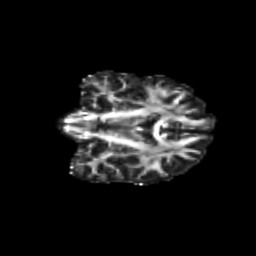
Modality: FA
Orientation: coronal
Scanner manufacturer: siemens
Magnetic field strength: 3 T
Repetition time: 9.2 s
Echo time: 0.084 s